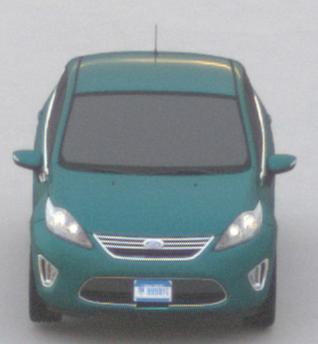
Make: Ford
Model: Fiesta
Detailed model: ’09 Sedan (seventh series)
Model produced from: 2010
Model produced until: 2017
Doors: 4
Color: blue
Road condition: dry road
Daytime: sunrise or sunset
Contrast: low contrast